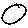
Label: square